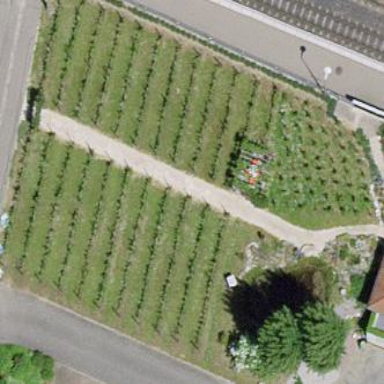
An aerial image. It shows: Vineyard growing grapes.